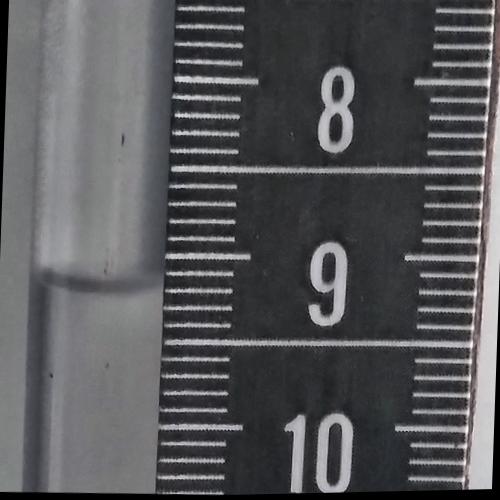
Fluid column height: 9.2 cm